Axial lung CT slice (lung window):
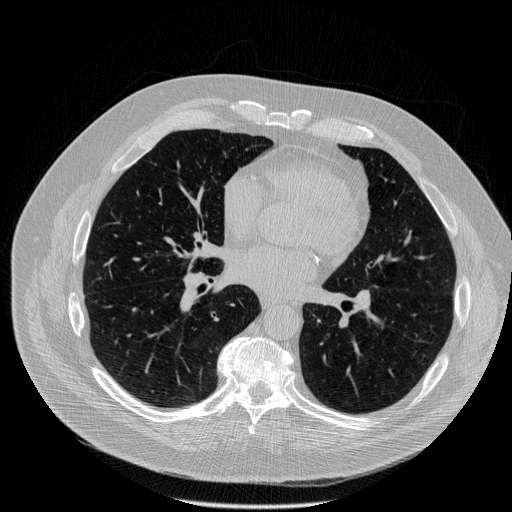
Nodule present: no